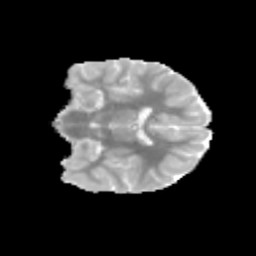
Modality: MD
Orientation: coronal
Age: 9
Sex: male
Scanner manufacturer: siemens
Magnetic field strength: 3 T
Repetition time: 3.8 s
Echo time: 0.07 s